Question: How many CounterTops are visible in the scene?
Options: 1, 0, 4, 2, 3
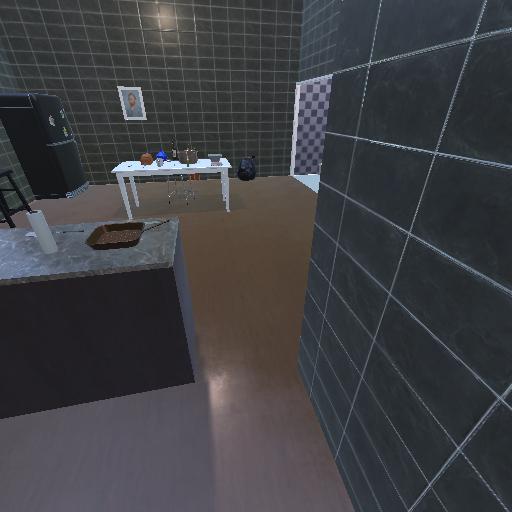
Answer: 1